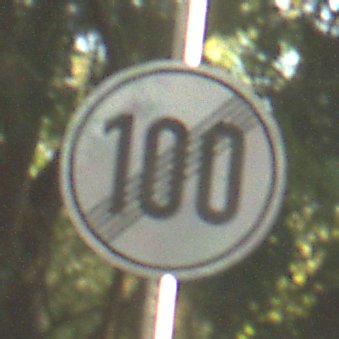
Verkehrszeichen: EndeGeschwindigkeit100
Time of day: SunriseSunset
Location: Outdoor (Suburban)
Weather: Clear
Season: NotSpecified
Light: Natural